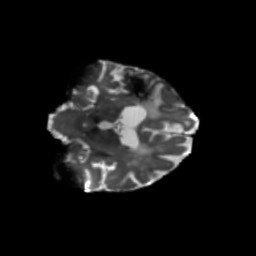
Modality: T2w
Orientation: coronal
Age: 79
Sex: female
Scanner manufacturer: siemens
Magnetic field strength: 3 T
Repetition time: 5.47 s
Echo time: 0.0854 s